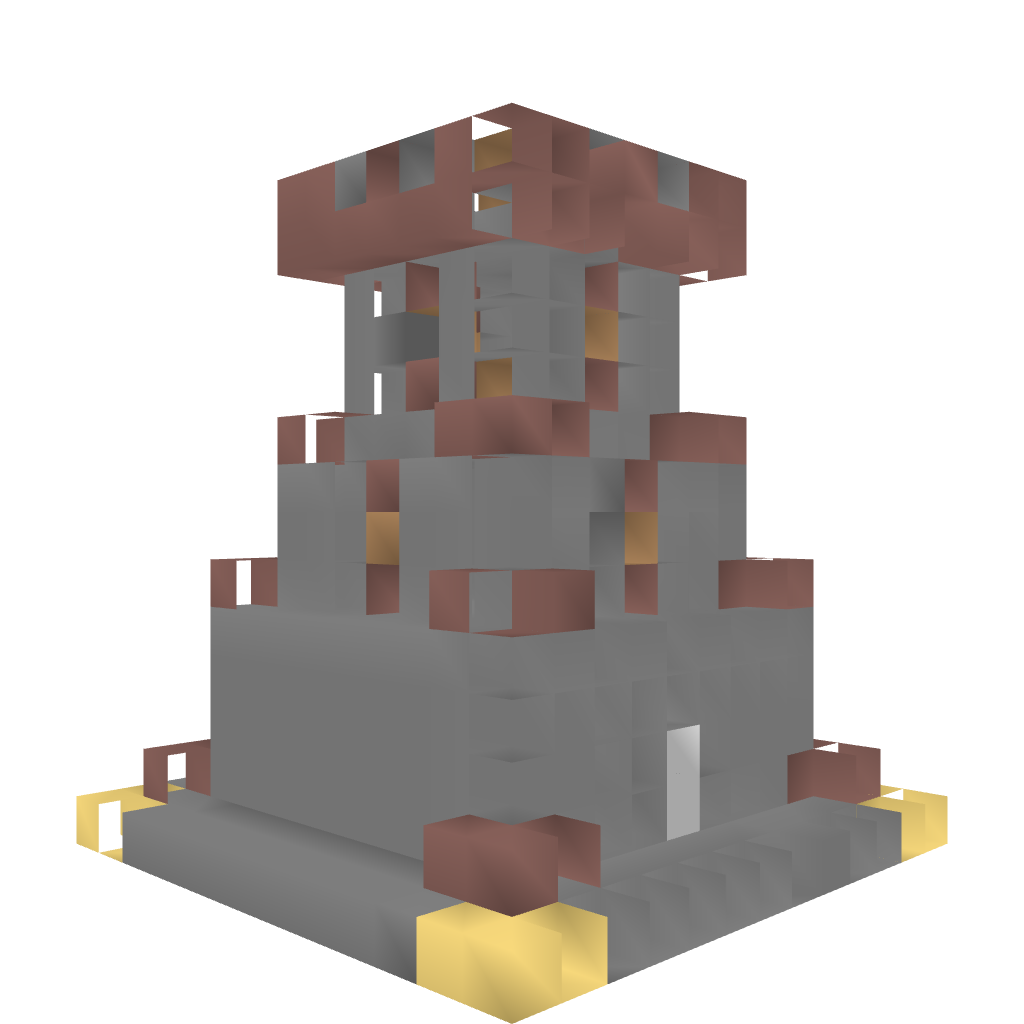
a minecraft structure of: Small Medieval Defense Post bad low quality